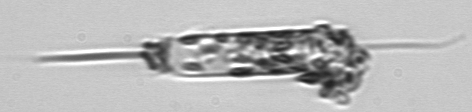
Label: Ditylum_brightwellii